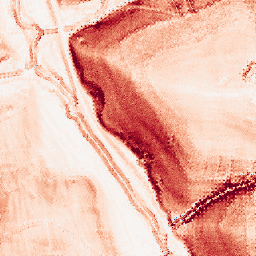
Category: morphological
Decomposition family: morphological_gradient
Decomposition parameters: size: 5
shape: square
Upsampling method: regularized
Upsampling parameters: scale: 2
lambda_reg: 0.1
Upsampling scale: 2